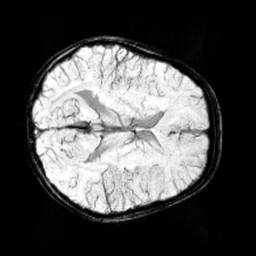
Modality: minIP
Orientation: axial
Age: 9
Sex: female
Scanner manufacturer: siemens
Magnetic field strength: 3 T
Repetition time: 0.027 s
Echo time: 0.02 s